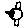
Label: bird